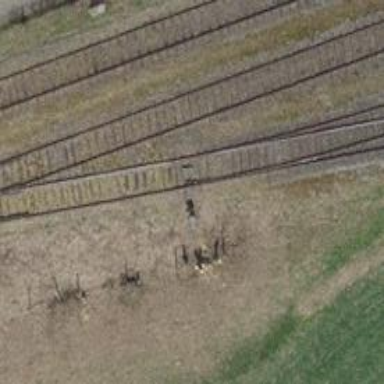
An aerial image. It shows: Railway switch.